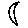
Label: moon